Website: macys
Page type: delivery-shipping
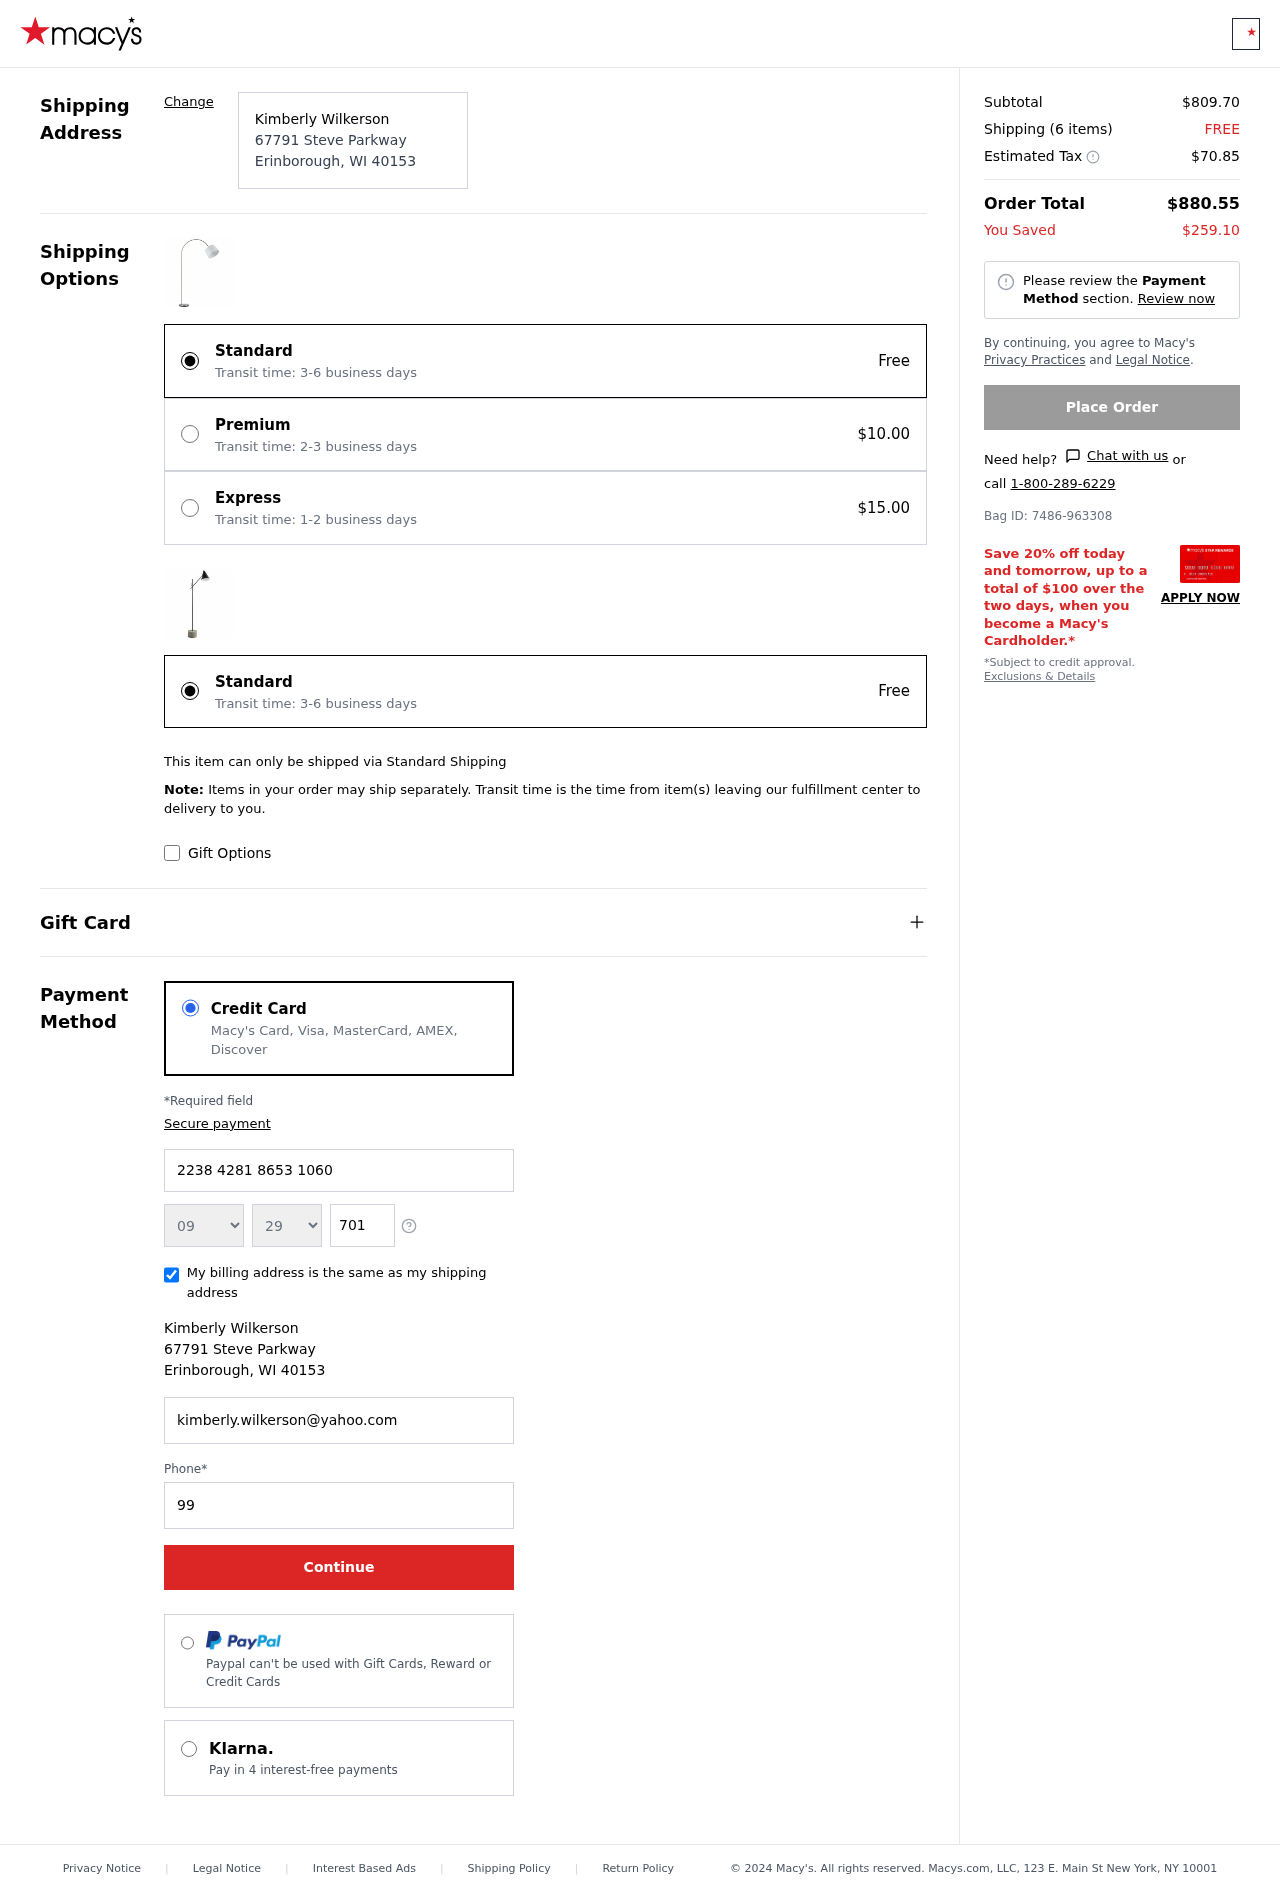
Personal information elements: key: PII_CARD_EXPIRY_MONTH
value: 09
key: PII_CARD_EXPIRY_YEAR
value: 29
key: PII_CITY
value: Erinborough
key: PII_CITY_STATE_ZIP
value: Erinborough, WI 40153
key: PII_FULLNAME
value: Kimberly Wilkerson
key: PII_POSTCODE
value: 40153
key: PII_STATE_ABBR
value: WI
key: PII_STREET
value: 67791 Steve Parkway
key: PII_CARD_NUMBER
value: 2238 4281 8653 1060
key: PII_CARD_CVV
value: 701
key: PII_EMAIL
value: kimberly.wilkerson@yahoo.com
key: PII_PHONE
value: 9942538262
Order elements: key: ORDER_SUBTOTAL
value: $809.70
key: ORDER_NUM_ITEMS
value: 6
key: ORDER_SHIPPING_COST
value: FREE
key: ORDER_TAX
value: $70.85
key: ORDER_TOTAL
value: $880.55
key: ORDER_SAVINGS
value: $259.10
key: ORDER_BAG_ID
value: Bag ID: 7486-963308